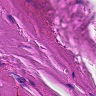
Metastatic tissue present: no